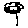
Label: flower